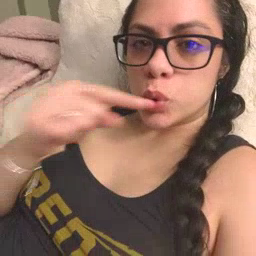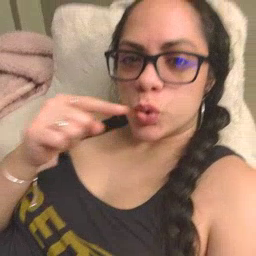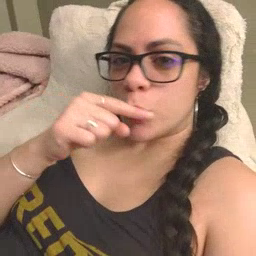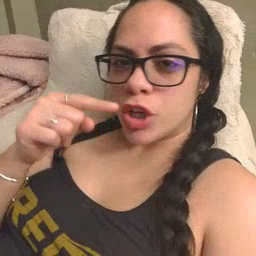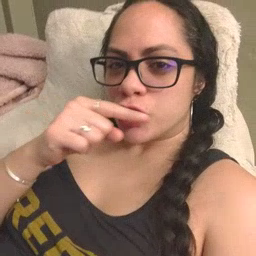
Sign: toothbrush